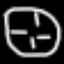
Label: clock